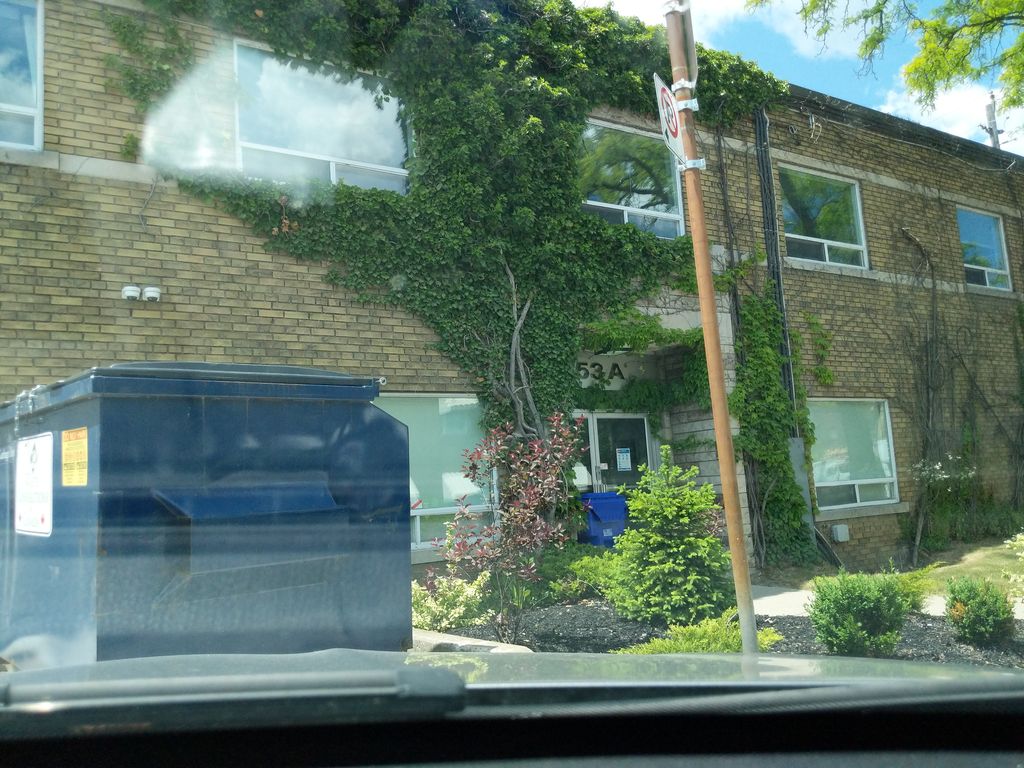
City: toronto